Field crop: maize
Growth stage: 2
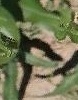
Species: maize